Question: I need help with the following problem:
for i <- 5 to m do P(i)
where P(i) is executed (m-i) times provided m >= 3
I realize that this is the summation
But I'm not sure exactly how to calculate the run time from this. Any suggestions?
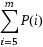
Answer: If you count complexity of 'P(i)' as constant, then you have just loop 'm - 5' times - it will give you complexity 'O(m)'